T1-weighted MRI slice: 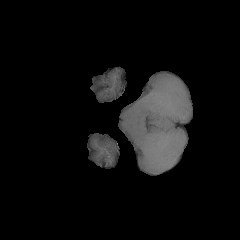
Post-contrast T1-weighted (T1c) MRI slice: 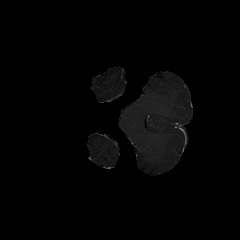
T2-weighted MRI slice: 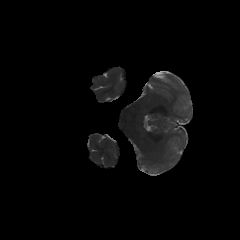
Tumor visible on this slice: no